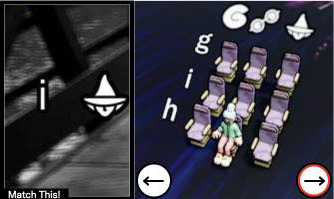
Task: seats
Answer: no